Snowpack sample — Rabbit Ears Pass, Jackson County, Colorado, USA (12/17/25, 1:08 PM MST)
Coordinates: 40.387, -106.625
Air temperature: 34 °F
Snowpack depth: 46 cm
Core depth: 20 cm
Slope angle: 6°, slope face: 165°
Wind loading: medium
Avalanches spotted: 0
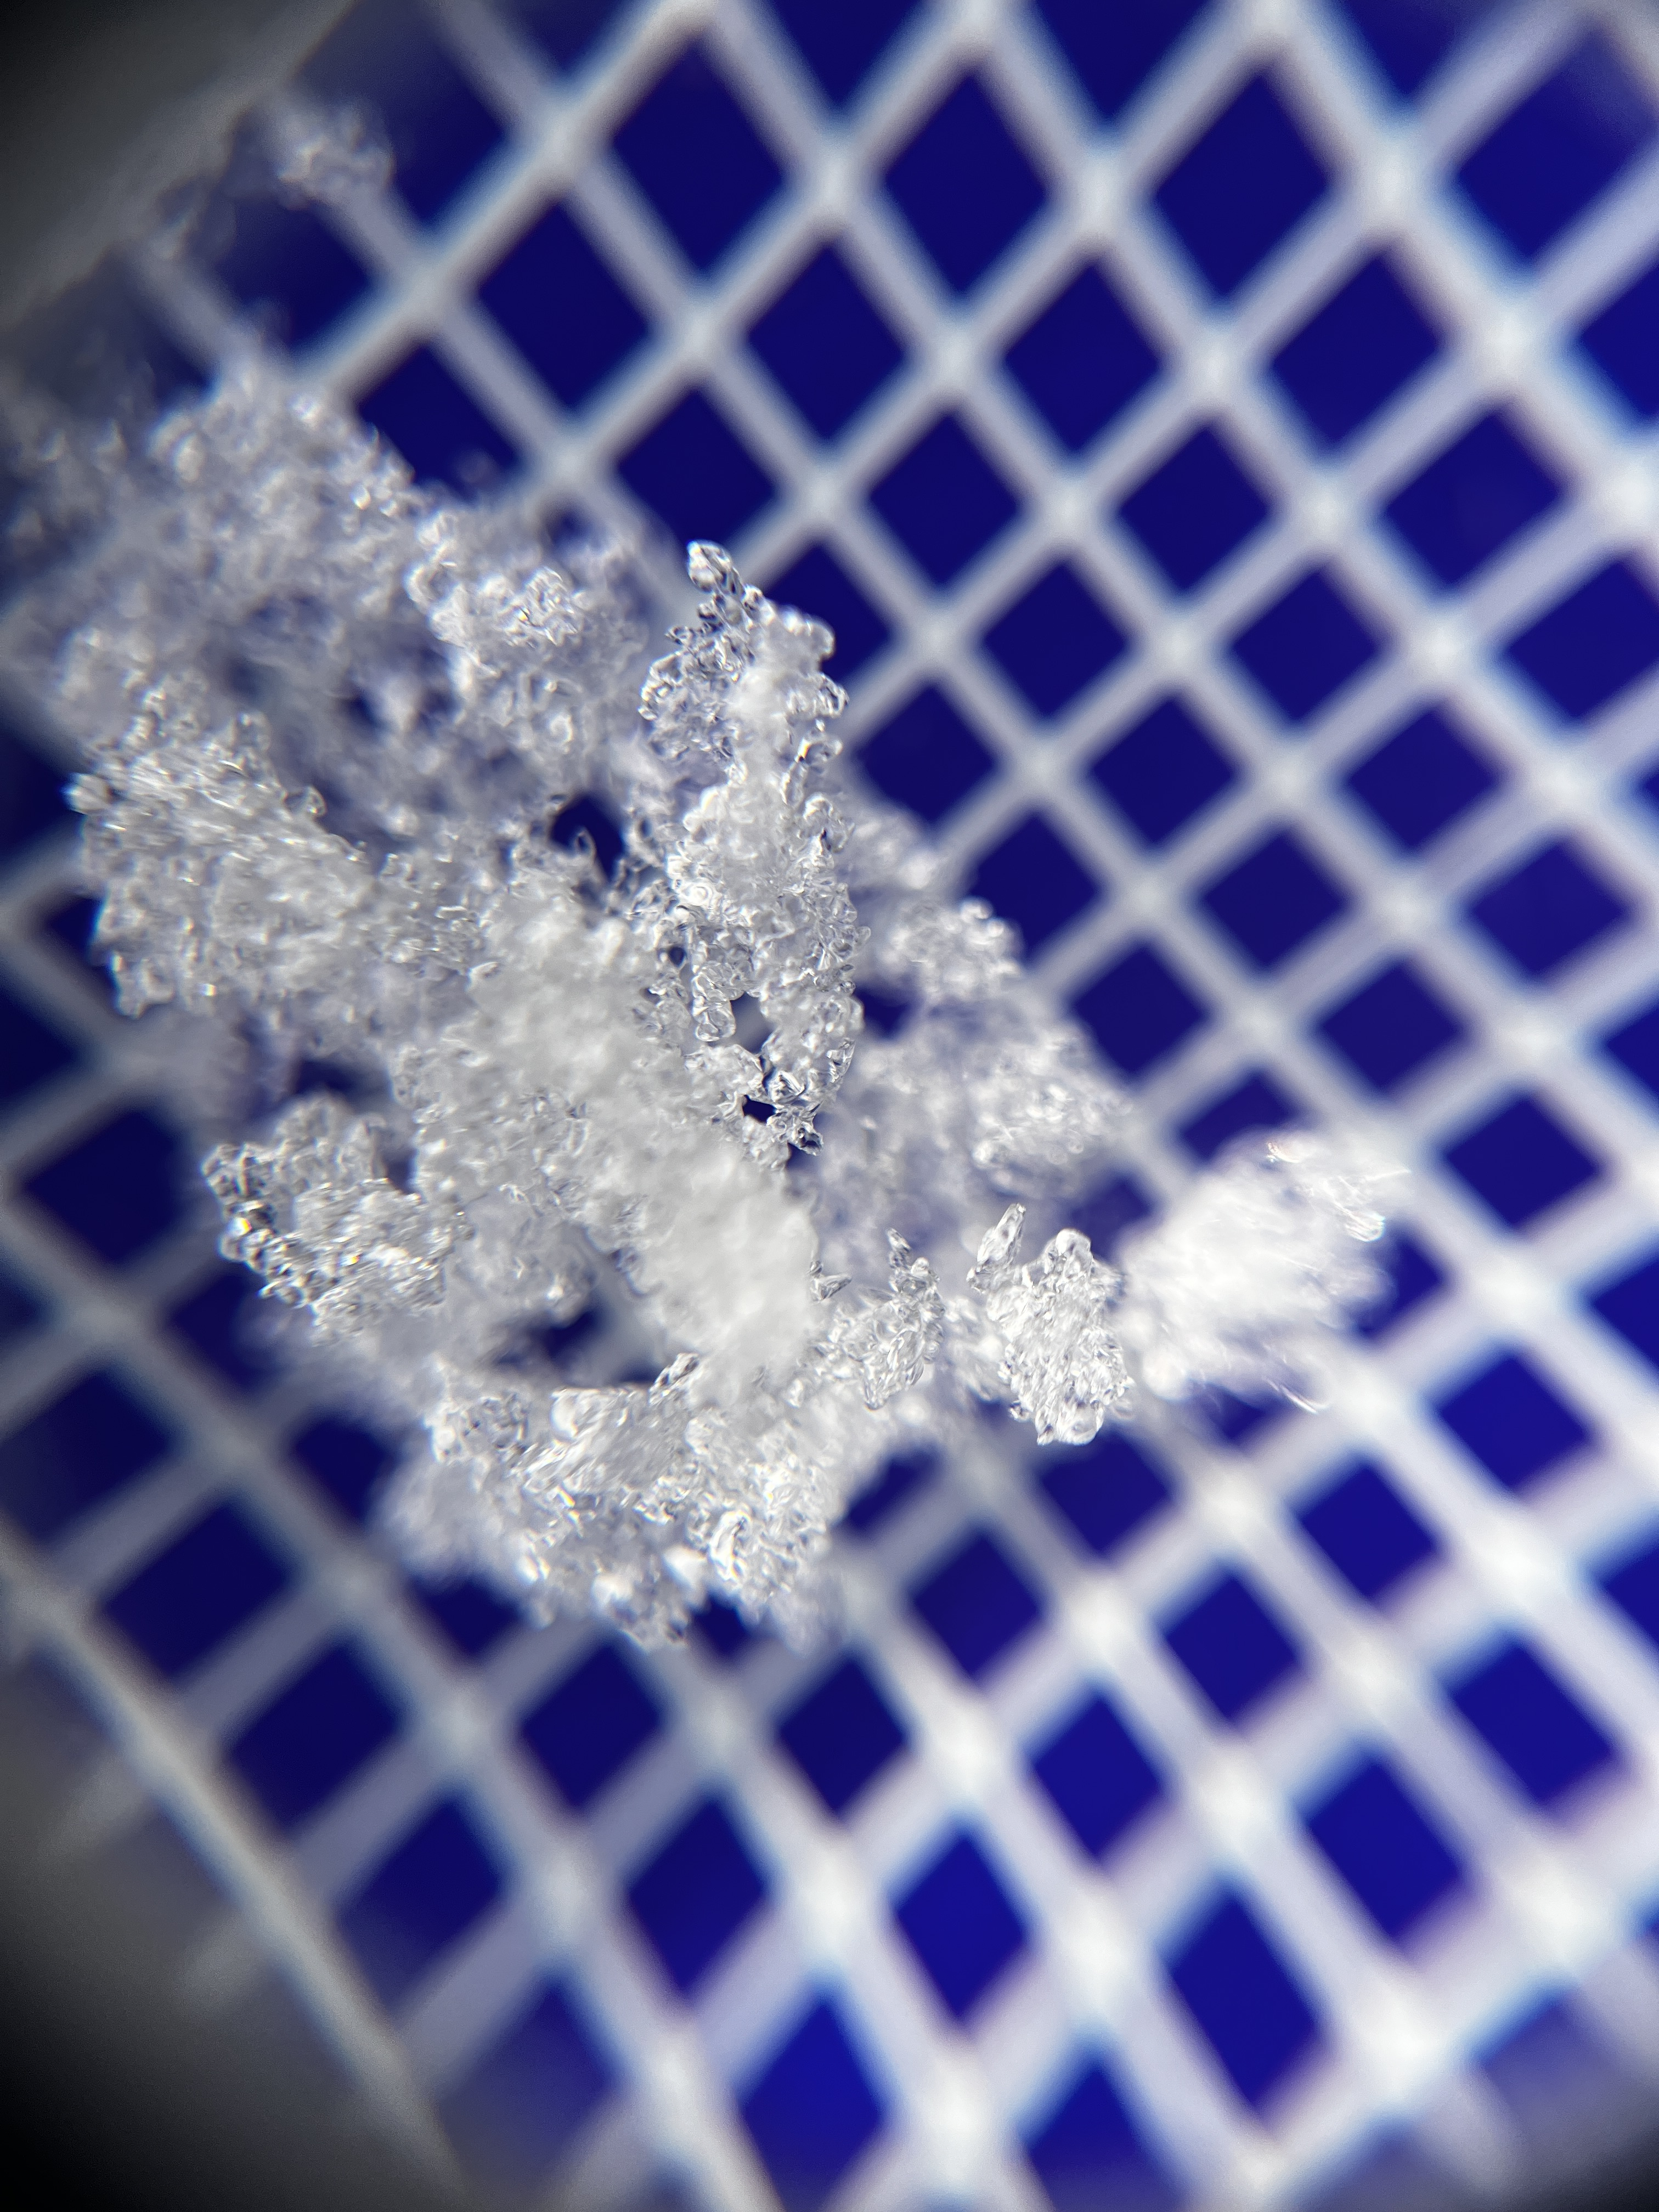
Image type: magnified_profile
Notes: No avalanches spotted nearby, although collected in a meadowy area with minimal risk on this face of the pass.